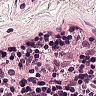
Metastatic tissue present: no